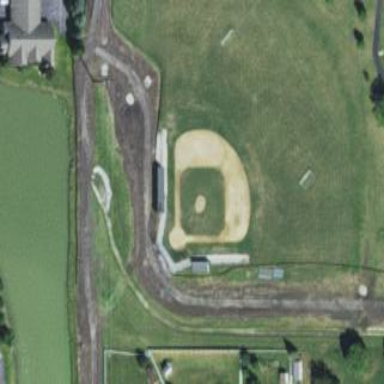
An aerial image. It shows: Baseball pitch for leisure and sports activities.